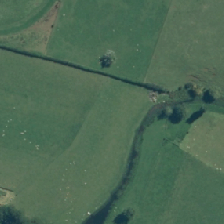
Land cover: shortrotation_cropland